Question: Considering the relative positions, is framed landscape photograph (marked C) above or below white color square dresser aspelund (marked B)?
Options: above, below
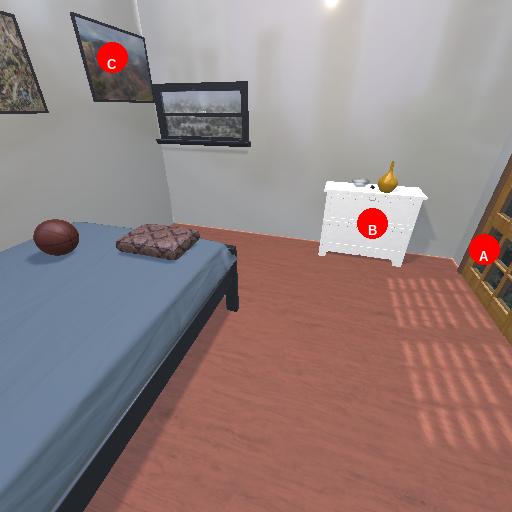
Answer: above